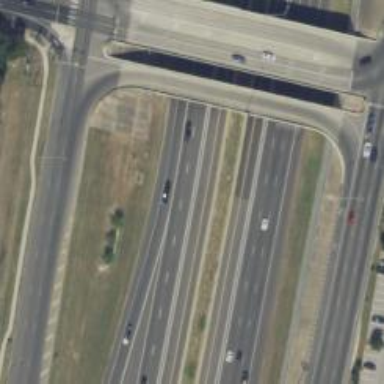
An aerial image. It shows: Motorway junction.